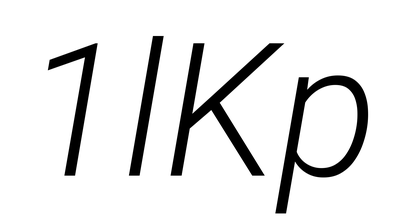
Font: Roboto-Italic_Light_Italic